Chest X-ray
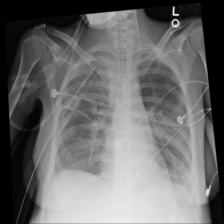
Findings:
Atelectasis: negative
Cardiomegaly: negative
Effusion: negative
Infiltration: negative
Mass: negative
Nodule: negative
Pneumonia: negative
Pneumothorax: negative
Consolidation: negative
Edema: negative
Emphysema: negative
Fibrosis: negative
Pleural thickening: negative
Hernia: negative